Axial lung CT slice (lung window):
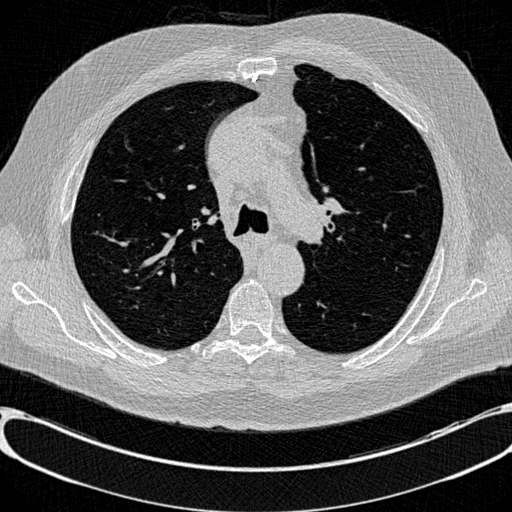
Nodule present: no